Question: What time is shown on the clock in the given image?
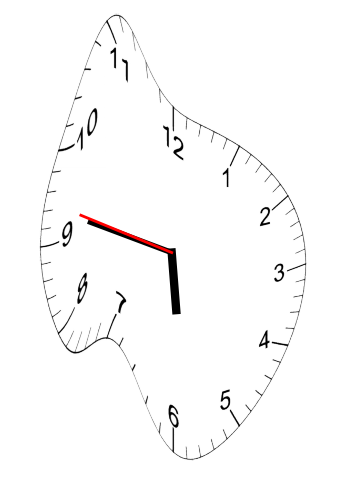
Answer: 05:46:47